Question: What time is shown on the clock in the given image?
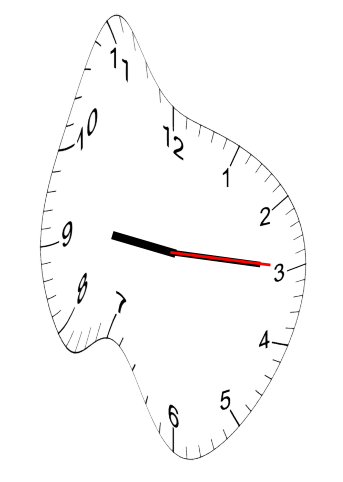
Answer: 09:15:15